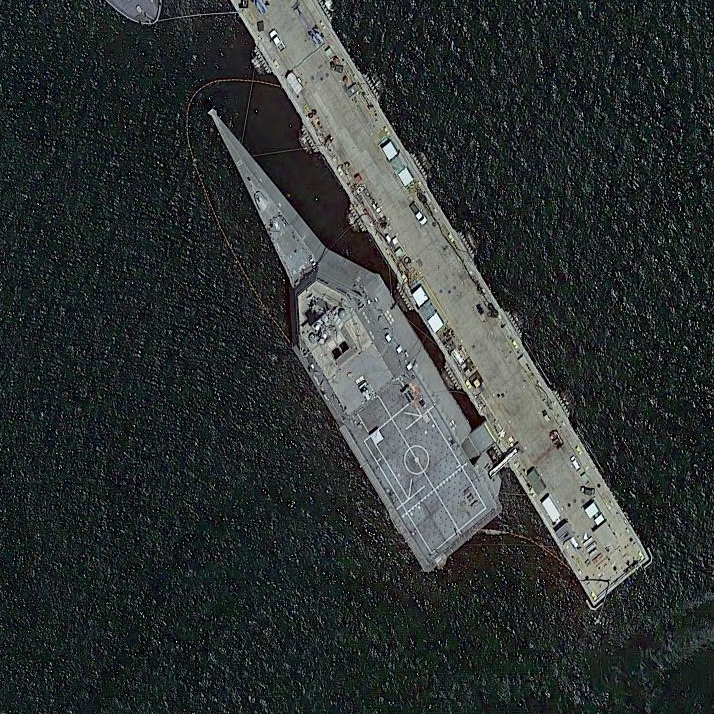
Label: Independence-class_combat_ship